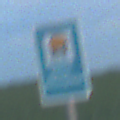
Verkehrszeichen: Wasserschutzgebiet
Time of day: SunriseSunset
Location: Outdoor (Nature)
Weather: PartlyCloudy
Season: NotSpecified
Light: Natural